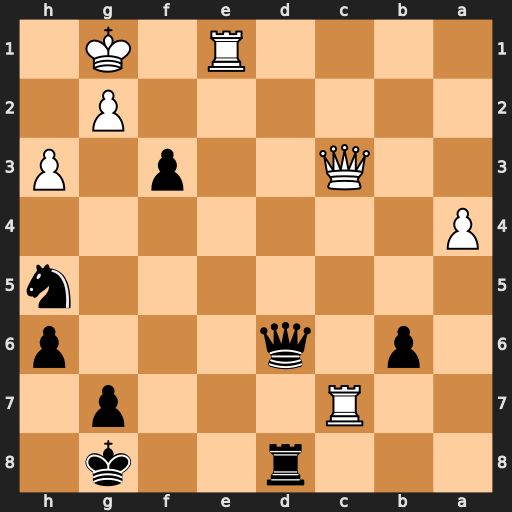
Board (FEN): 3r2k1/2R3p1/1p1q3p/7n/P7/2Q2p1P/6P1/4R1K1
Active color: b
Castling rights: -
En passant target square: -
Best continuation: Qg3 Qc4+ Kh8